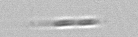
Label: Leptocylindrus